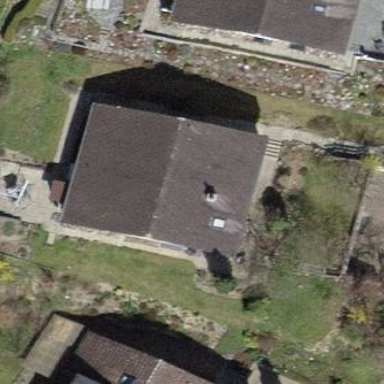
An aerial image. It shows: Simple and straightforward house.